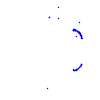
Particle: proton